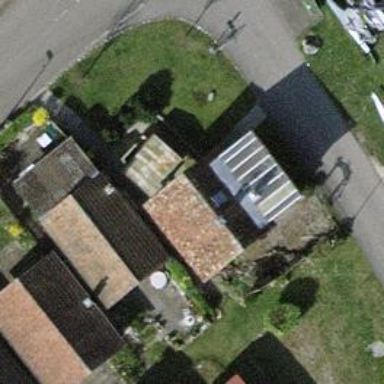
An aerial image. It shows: Toilets.